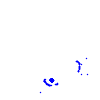
Particle: electron